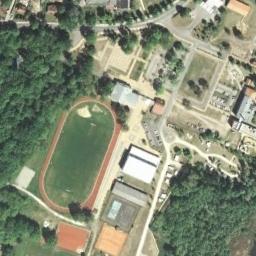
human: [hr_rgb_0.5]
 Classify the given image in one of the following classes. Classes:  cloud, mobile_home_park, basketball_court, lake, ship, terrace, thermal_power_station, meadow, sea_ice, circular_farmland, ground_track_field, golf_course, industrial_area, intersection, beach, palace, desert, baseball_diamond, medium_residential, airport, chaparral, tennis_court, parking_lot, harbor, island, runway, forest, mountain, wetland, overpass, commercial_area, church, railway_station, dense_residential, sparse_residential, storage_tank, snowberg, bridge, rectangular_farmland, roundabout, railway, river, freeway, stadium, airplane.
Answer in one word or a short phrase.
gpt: ground_track_field